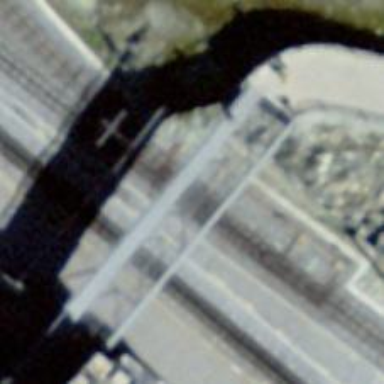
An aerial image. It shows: Railway switch with the turnout side on the right.